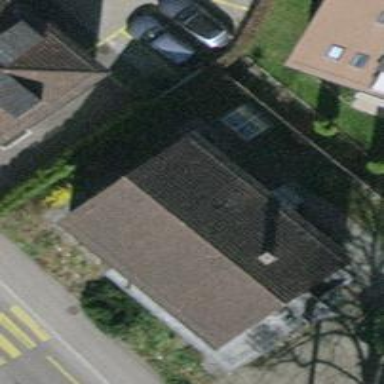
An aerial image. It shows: Apartment building with gabled roof made of roof tiles.